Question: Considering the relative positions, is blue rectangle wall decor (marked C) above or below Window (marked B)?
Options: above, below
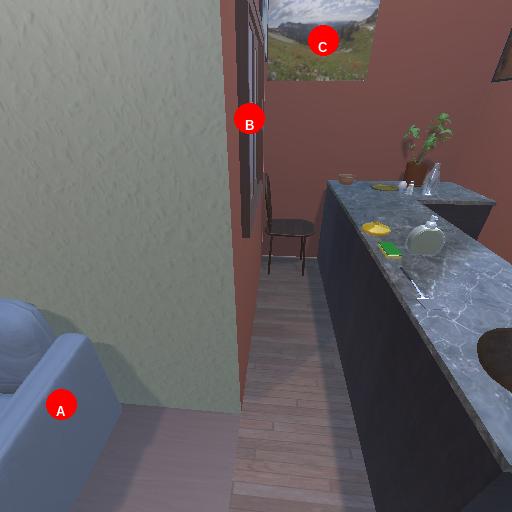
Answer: above